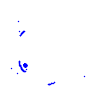
Particle: pion